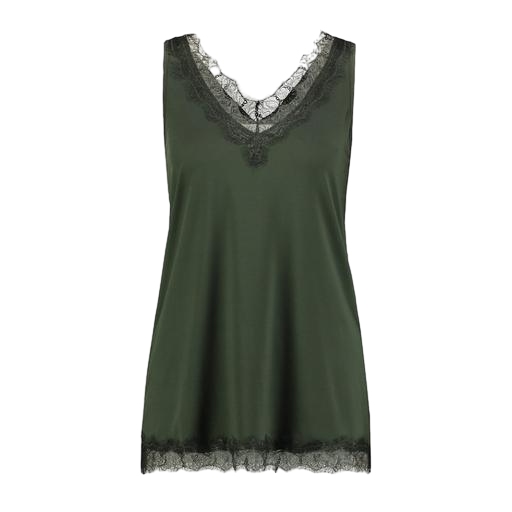
green layered lace-trim tank top, green lace-panel top, green cami, white background